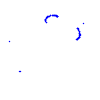
Particle: proton